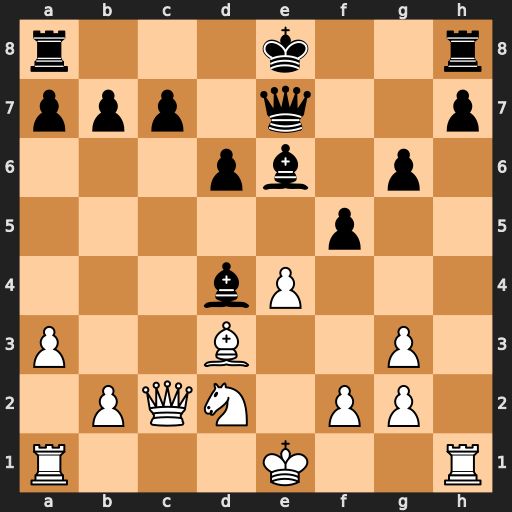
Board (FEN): r3k2r/ppp1q2p/3pb1p1/5p2/3bP3/P2B2P1/1PQN1PP1/R3K2R
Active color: w
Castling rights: KQkq
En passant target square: -
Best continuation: Qa4+ Bd7 Qxd4